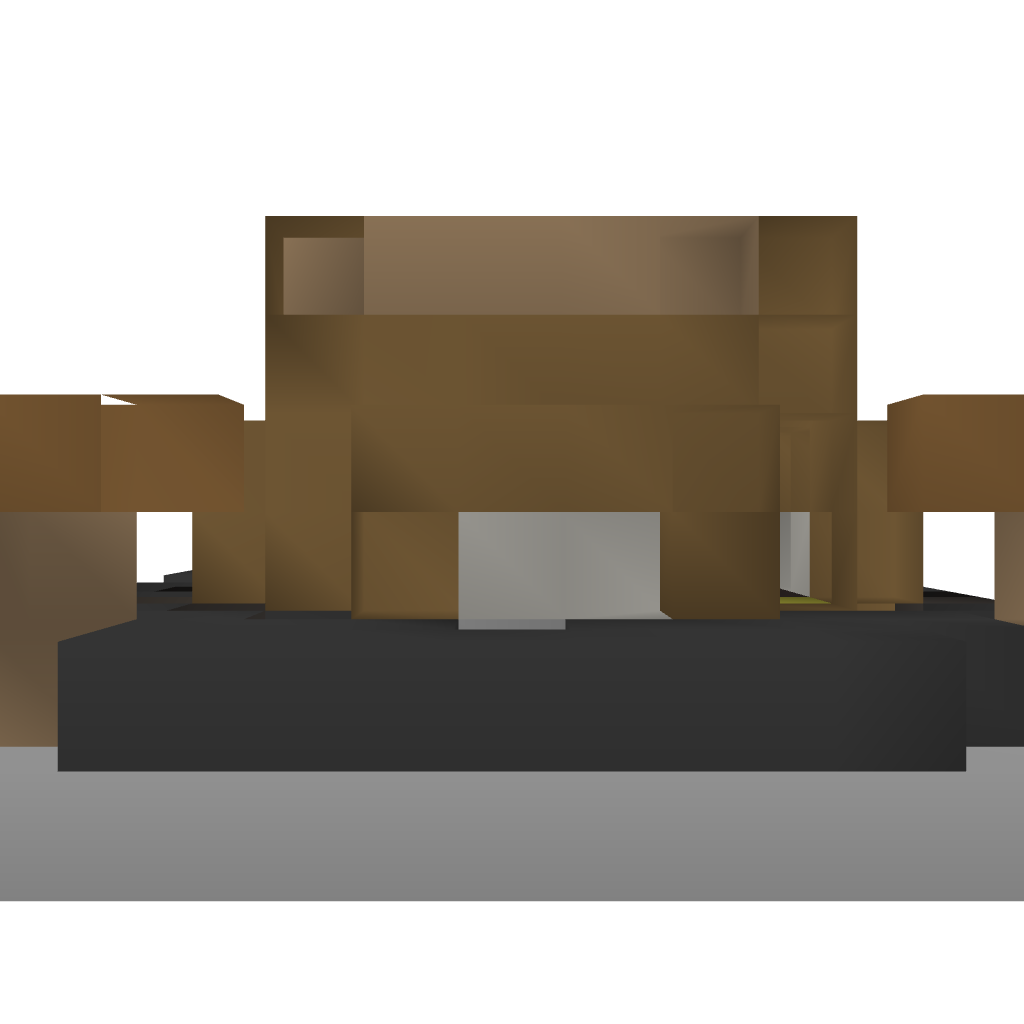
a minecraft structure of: Basic Cottage